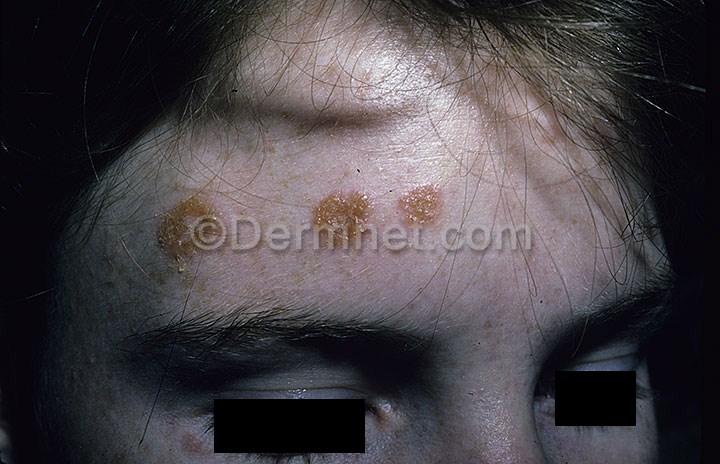
Disease: Tinea Ringworm Candidiasis and other Fungal Infections